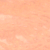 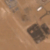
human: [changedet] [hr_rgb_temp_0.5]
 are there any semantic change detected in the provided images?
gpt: A portion of the desert left the place to urbanization.